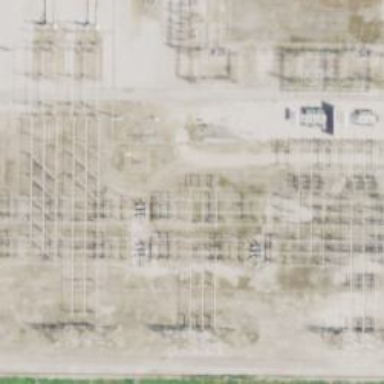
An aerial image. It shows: Switch for power supply.